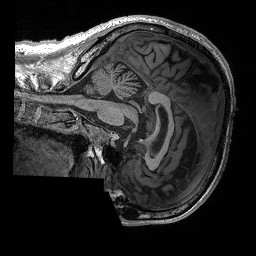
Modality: T1w
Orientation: sagittal
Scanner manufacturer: siemens
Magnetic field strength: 3 T
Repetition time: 2.3 s
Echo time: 0.00294 s